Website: crate-barrel
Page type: receipt
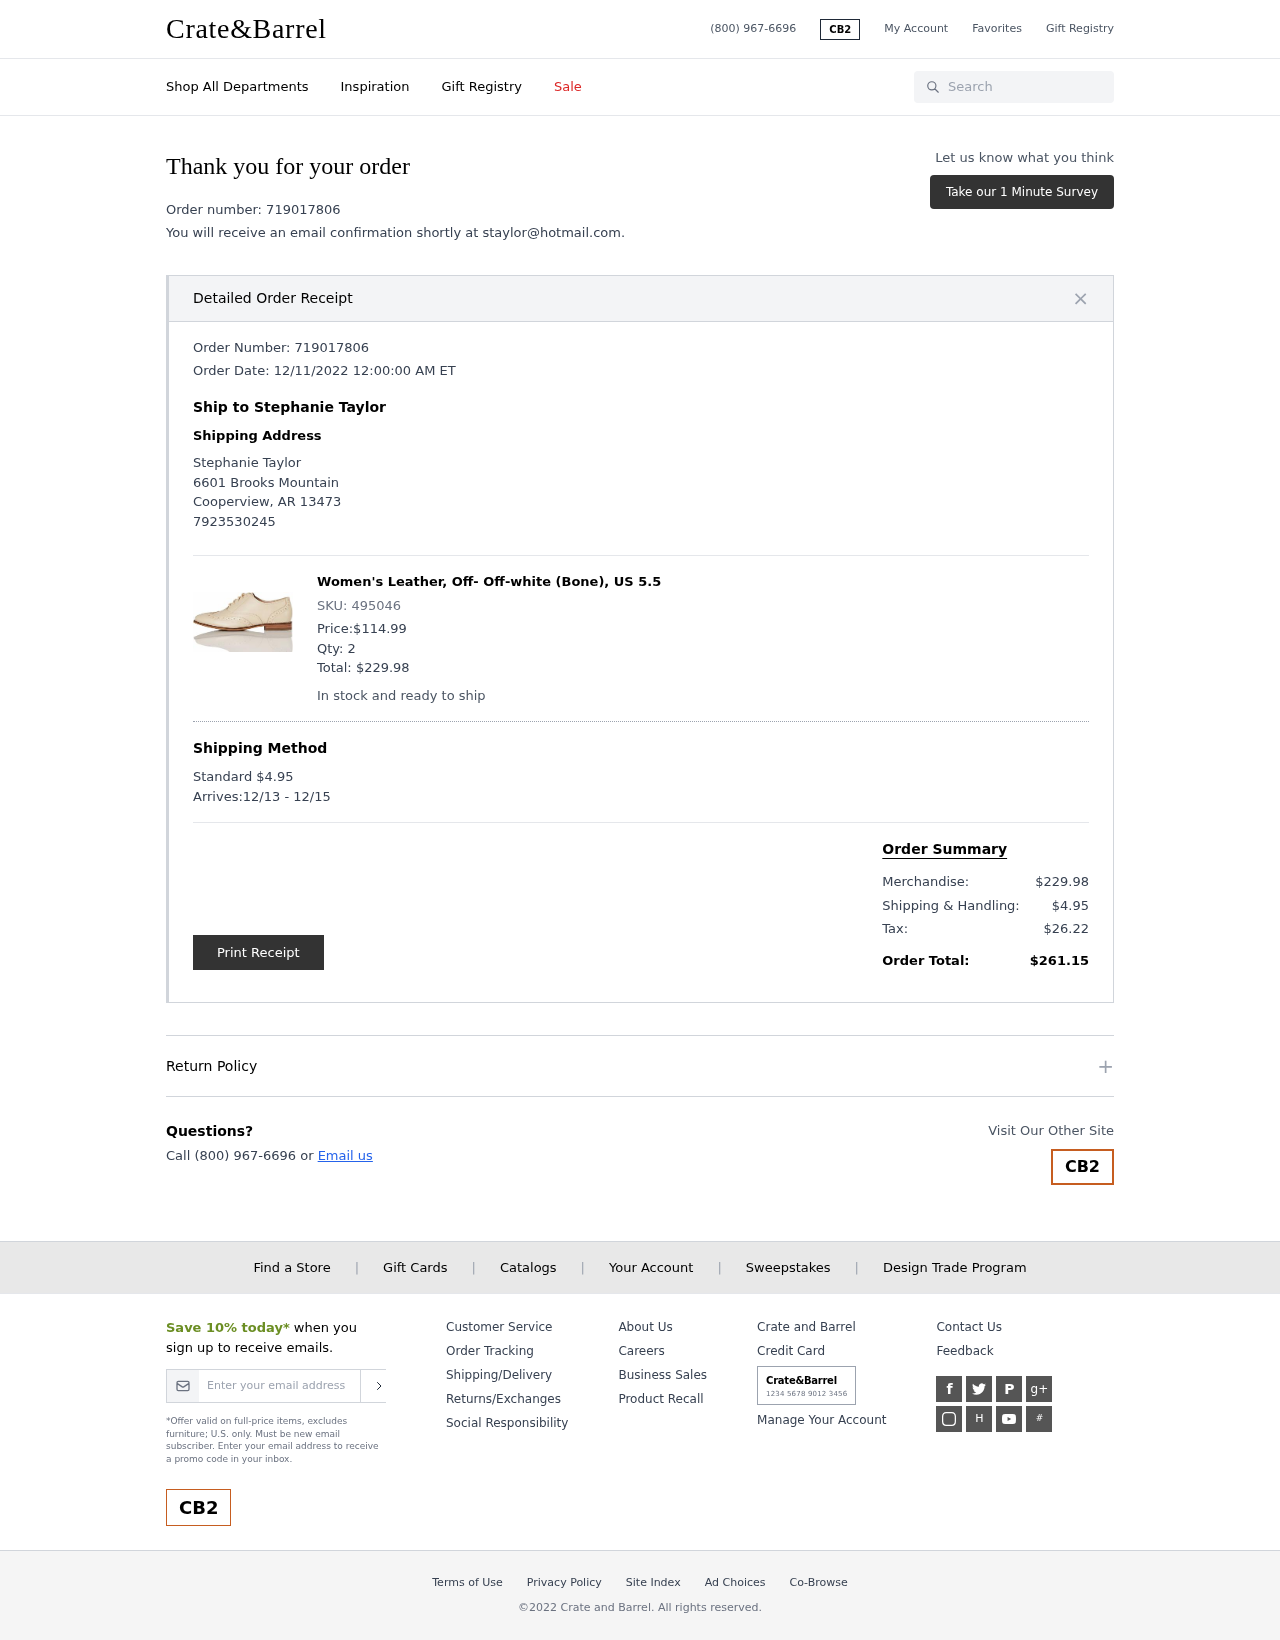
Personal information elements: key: PII_CITY
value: Cooperview
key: PII_EMAIL
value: staylor@hotmail.com
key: PII_FULLNAME
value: Stephanie Taylor
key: PII_PHONE
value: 7923530245
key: PII_POSTCODE
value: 13473
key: PII_STATE_ABBR
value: AR
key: PII_STREET
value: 6601 Brooks Mountain
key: PII_FULLNAME2
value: Stephanie Taylor
Product elements: key: PRODUCT1_NAME
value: Women's Leather, Off- Off-white (Bone), US 5.5
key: PRODUCT1_PRICE
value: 114.99
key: PRODUCT1_QUANTITY
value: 2
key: PRODUCT1_SKU
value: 495046
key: PRODUCT1_TOTAL
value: $229.98
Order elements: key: ORDER_ID
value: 719017806
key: ORDER_DATE
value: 12/11/2022 12:00:00 AM ET
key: ORDER_SHIPPING_COST
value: $4.95
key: ORDER_DELIVERY_DATE
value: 12/13 - 12/15
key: ORDER_SUBTOTAL
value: $229.98
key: ORDER_SHIPPING_COST2
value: $4.95
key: ORDER_TAX
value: $26.22
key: ORDER_TOTAL
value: $261.15
Search elements: key: HEADER_SEARCH
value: Search